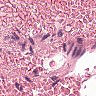
Metastatic tissue present: no